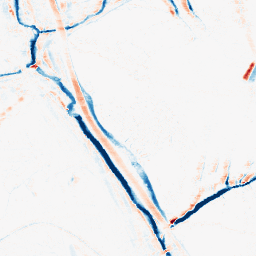
Category: morphological
Decomposition family: morphological_ellipse
Decomposition parameters: operation: average
width: 5
height: 10
Upsampling method: sinc_hamming
Upsampling parameters: scale: 8
kernel_size: 16
Upsampling scale: 8